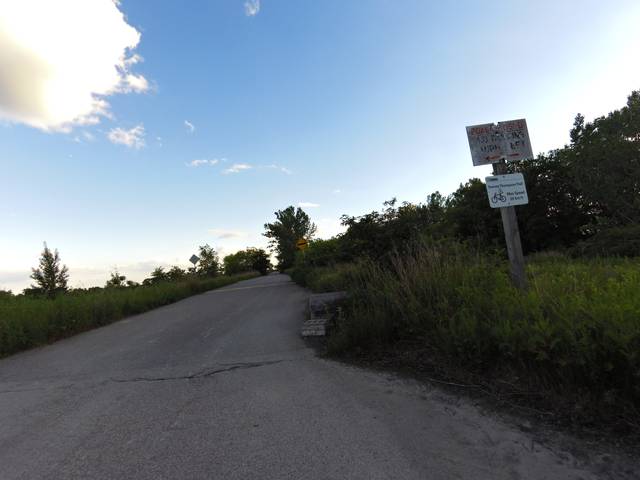
Region: Canada
Coordinates: 43.634, -79.324